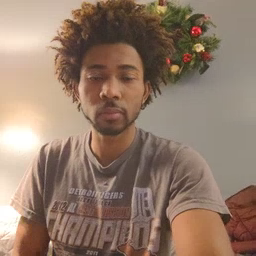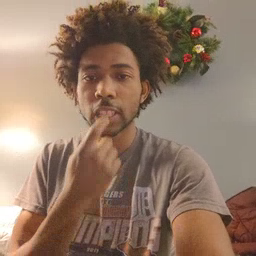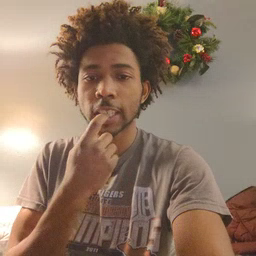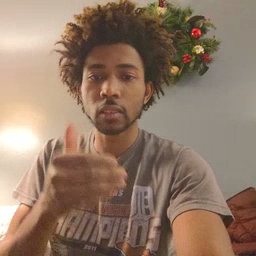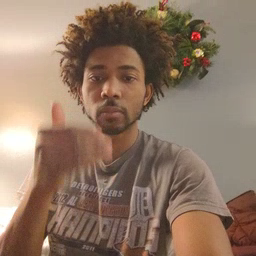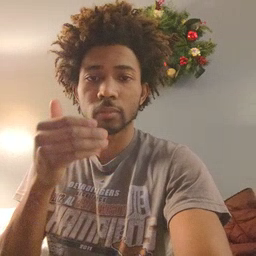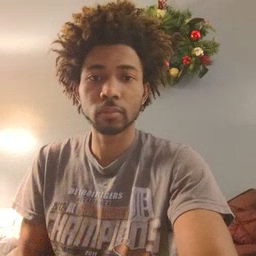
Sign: glasswindow